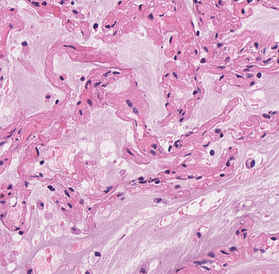
Tumor epithelial tissue: no
Tumor-associated stroma tissue: no
Normal tissue: yes